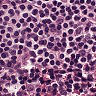
Metastatic tissue present: no